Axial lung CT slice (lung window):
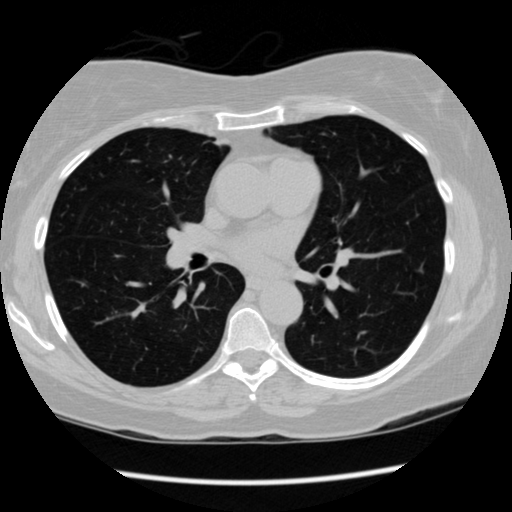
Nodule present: no